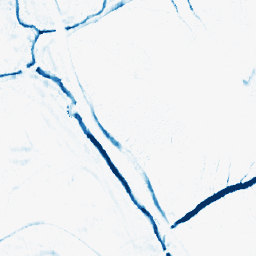
Category: morphological
Decomposition family: morphological_ellipse
Decomposition parameters: operation: closing
width: 10
height: 5
Upsampling method: nearest
Upsampling parameters: scale: 2
Upsampling scale: 2